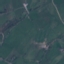
Label: Pasture